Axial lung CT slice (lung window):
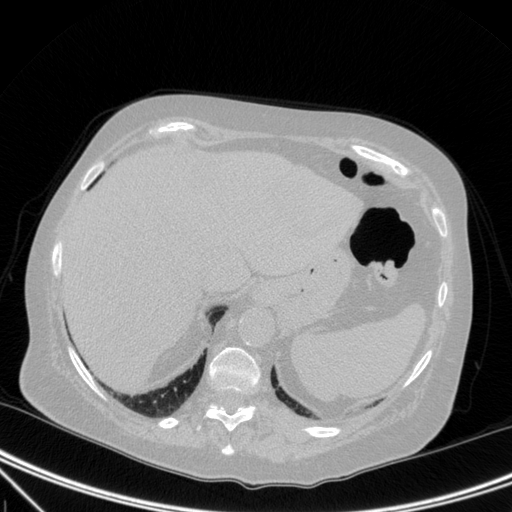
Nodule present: no